Chest X-ray:
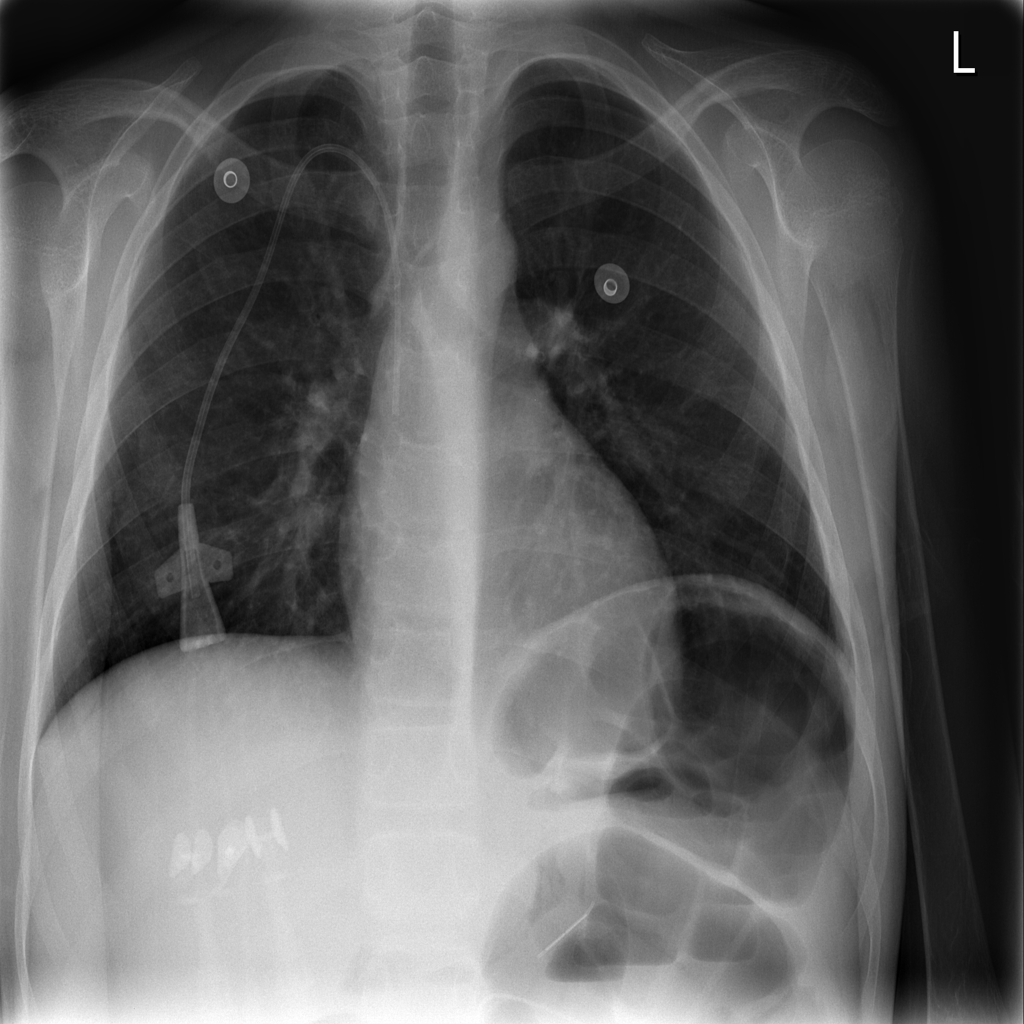
No abnormal finding: yes